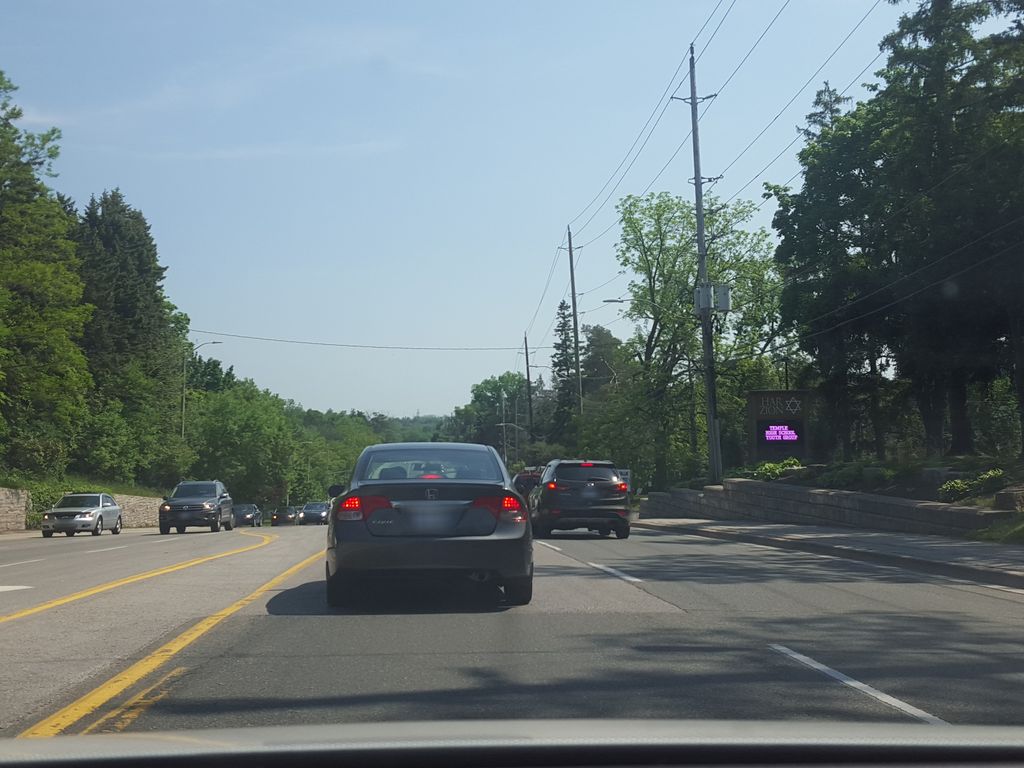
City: toronto